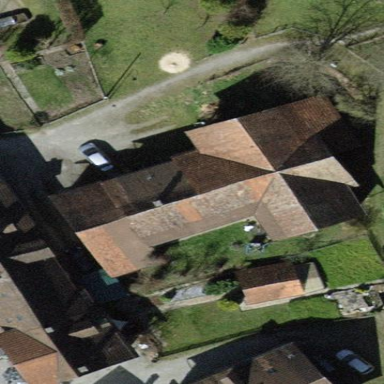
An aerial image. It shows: Farm building with gabled roof.